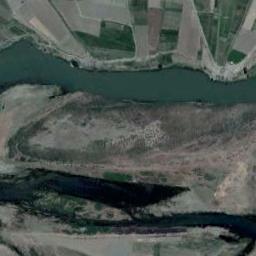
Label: river